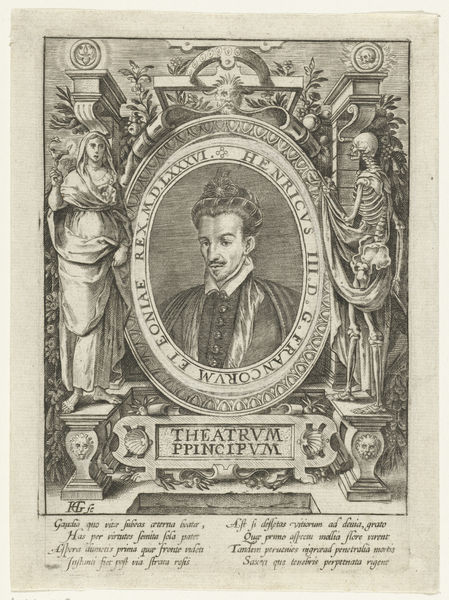
Titel: Theatrum Principium (titel op object)
Künstler: Hendrick Goltzius
Standort: Amsterdam
Institution: Rijksmuseum
Schlagwörter: architecture, crown, hat, king, white, women, black, collar, hair, old, portrait, robe, theatre, woman, print, plant, classical, man, roman, ear, trees, death, eyes, paper, black and white, oval, chin, mouth, buttons, etching, sketch, beard, writing, statue, dead, letters, human, leaves, theater, statues, engraving, circle, eye, goddess, play, shells, script, rich, forehead, page, pedestal, round, lion, skeleton, poster, border, latin, bones, skull, heads, text, mustache, moustache, pointed, words, medallion, henry, post, numbers, hierarchy, brows, title, lions, vellum, actor, mustach, lettering, numerals, program, rex, king henry, principle, henricus, henry the iii, principles, theatrum, henric, henry iii, hentry, ppincipum, program', skelton, theatrum princioum